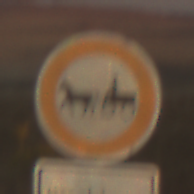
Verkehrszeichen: VerbotGespannfuhrwerke
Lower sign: ZeitangabenMitBeschraenkungAufWochentage1
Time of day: SunriseSunset
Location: Outdoor (Nature)
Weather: Clear
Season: NotSpecified
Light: Natural